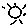
Label: sun